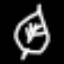
Label: leaf